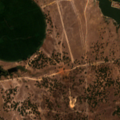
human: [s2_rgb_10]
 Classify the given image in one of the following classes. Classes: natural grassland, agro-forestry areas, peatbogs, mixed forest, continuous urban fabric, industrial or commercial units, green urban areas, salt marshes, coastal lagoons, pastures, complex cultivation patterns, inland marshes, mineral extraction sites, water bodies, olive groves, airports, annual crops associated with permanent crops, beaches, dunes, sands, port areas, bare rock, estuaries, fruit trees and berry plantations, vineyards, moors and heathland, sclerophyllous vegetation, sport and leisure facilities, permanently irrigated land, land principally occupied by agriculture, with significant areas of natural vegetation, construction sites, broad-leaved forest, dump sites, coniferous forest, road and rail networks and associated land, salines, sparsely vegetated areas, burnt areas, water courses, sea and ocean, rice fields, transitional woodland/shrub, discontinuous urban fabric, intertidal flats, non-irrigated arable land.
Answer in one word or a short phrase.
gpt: permanently irrigated land, pastures, agro-forestry areas